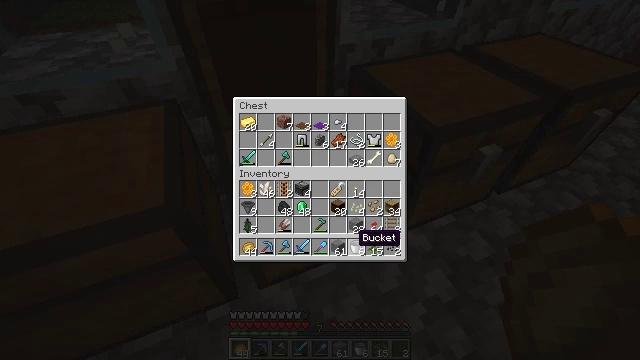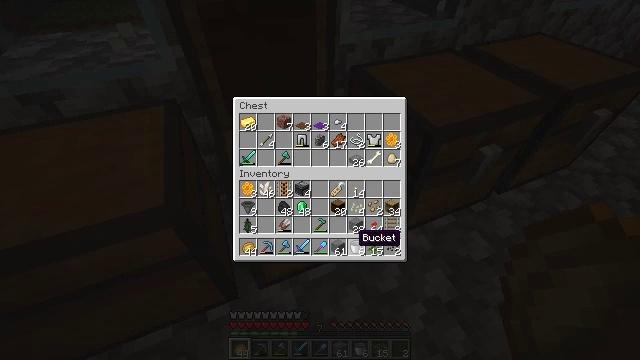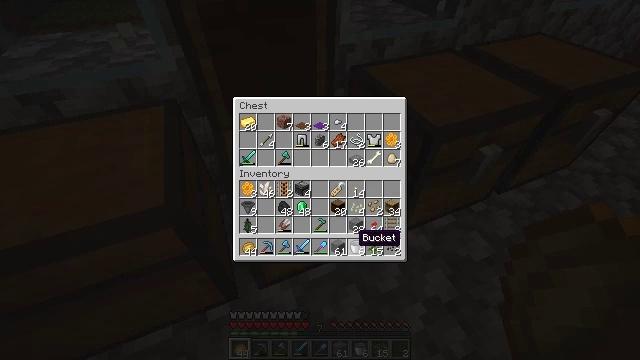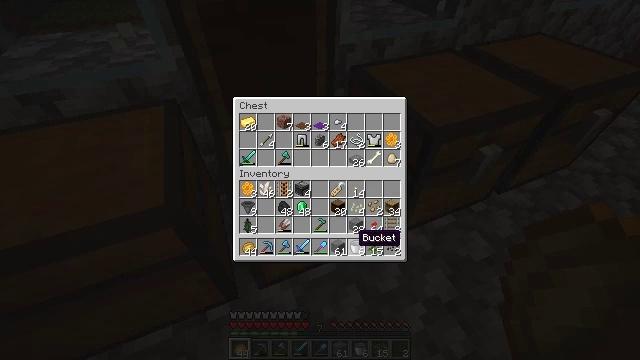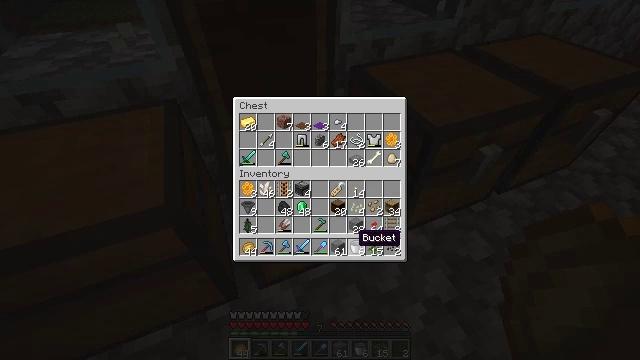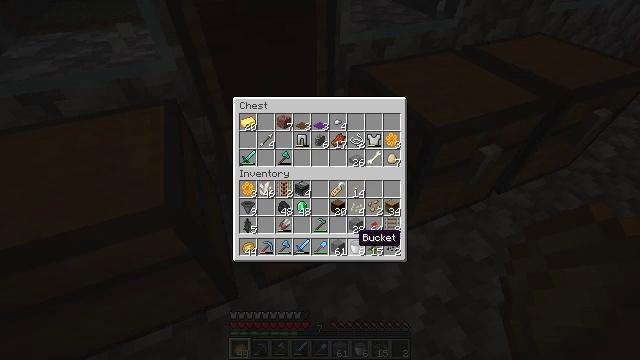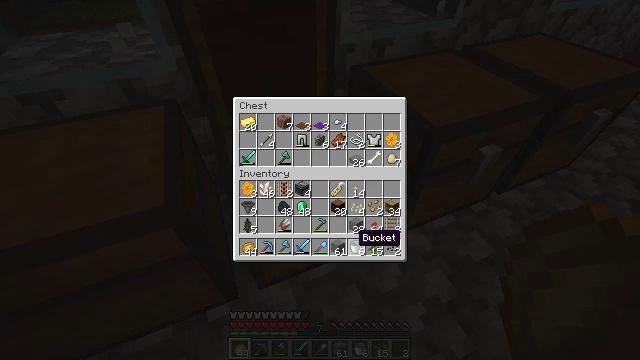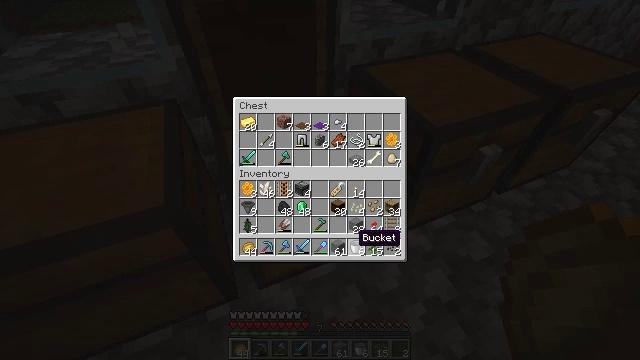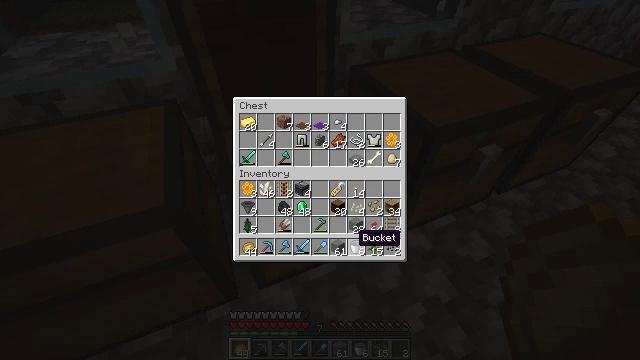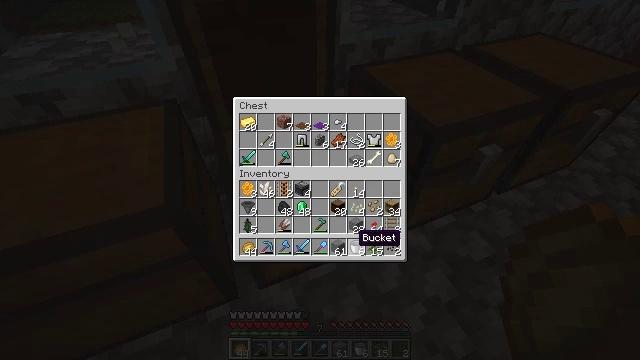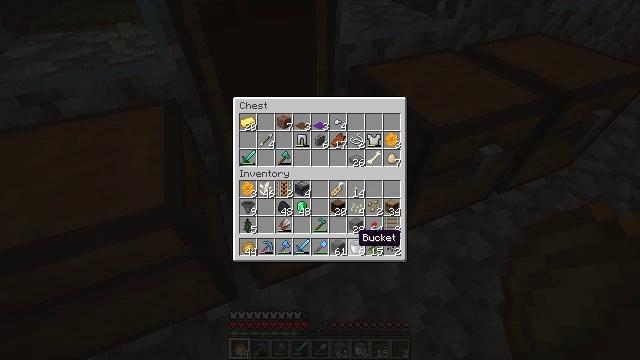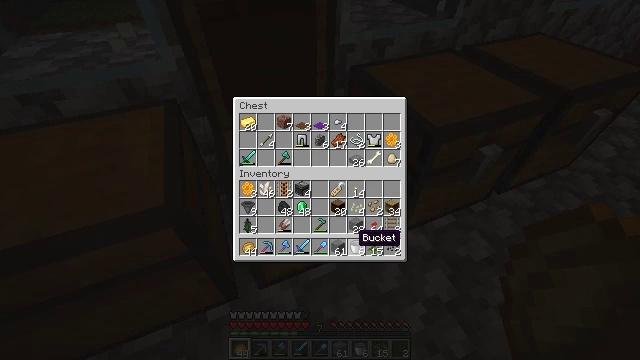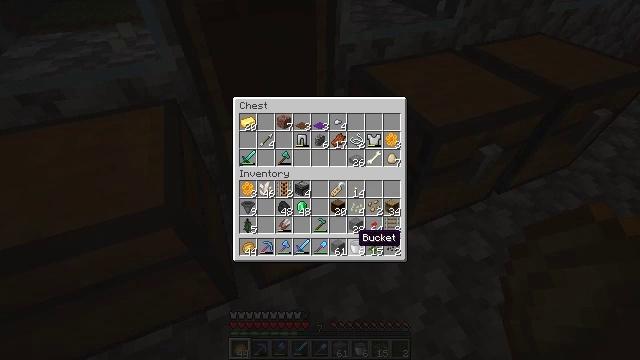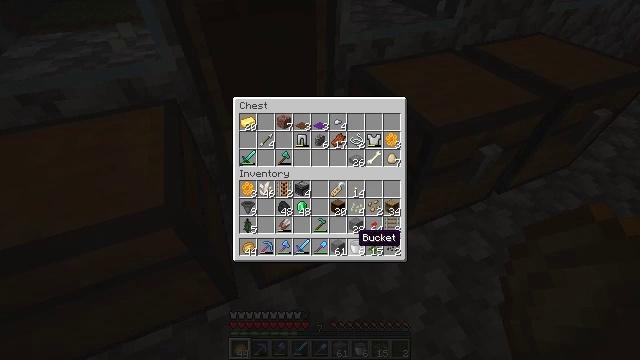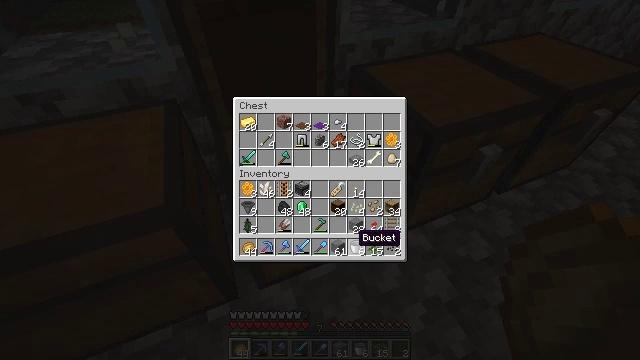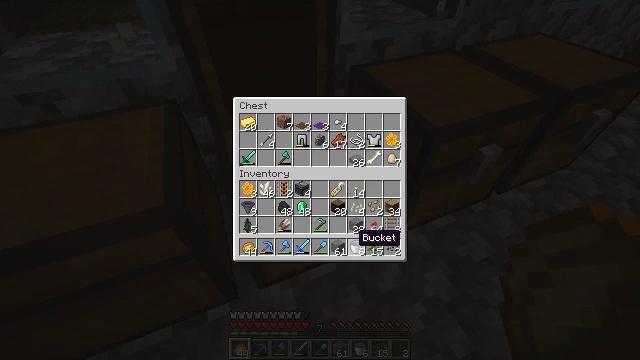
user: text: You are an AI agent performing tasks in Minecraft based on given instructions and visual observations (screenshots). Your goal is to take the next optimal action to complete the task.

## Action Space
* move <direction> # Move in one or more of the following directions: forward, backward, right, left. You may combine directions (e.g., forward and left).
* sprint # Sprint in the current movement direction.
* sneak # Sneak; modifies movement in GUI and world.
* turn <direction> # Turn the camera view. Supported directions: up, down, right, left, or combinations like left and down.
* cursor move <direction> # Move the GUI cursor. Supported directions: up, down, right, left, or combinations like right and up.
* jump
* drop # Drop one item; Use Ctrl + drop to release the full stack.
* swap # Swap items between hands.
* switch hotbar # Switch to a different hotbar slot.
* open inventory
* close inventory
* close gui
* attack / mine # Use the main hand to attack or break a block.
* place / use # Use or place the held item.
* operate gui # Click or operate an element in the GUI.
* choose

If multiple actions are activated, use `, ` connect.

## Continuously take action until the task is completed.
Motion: motion action
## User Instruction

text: Attack the brewing stand to gather it.
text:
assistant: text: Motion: no_op
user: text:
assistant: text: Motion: no_op
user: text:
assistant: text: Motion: no_op
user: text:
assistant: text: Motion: no_op
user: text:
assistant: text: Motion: no_op
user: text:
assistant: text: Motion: no_op
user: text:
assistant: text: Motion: no_op
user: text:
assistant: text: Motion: no_op
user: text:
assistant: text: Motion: no_op
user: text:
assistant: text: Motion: no_op
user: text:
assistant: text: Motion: no_op
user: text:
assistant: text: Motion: no_op
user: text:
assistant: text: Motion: no_op
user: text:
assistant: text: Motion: no_op
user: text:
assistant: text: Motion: no_op
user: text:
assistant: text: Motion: no_op
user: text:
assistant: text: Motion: no_op
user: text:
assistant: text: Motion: no_op
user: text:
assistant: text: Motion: no_op
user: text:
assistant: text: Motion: no_op
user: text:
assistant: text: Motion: no_op
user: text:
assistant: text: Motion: no_op
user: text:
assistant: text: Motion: no_op
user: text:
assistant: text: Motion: no_op
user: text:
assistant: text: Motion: no_op
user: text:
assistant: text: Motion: no_op
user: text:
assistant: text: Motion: no_op
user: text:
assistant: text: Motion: no_op
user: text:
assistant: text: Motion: no_op
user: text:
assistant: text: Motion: no_op